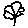
Label: tree